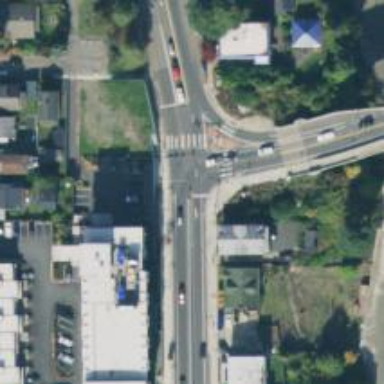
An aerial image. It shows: Crossing footway with traffic island in the middle.